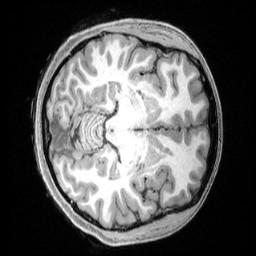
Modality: T1w
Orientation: axial
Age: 34
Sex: female
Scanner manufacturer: siemens
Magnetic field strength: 3 T
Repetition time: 2.4 s
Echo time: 0.00228 s